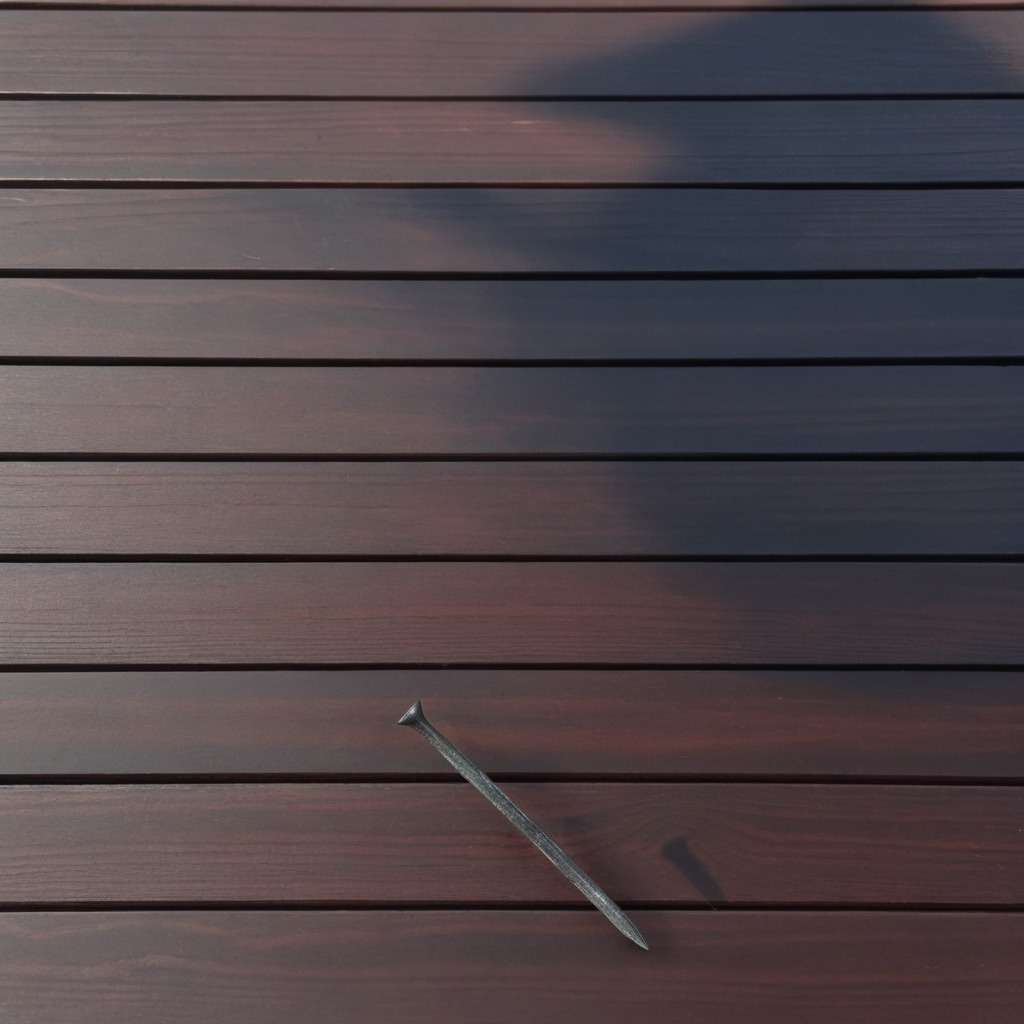
An iron nail lying on a wooden table inside a workshop at night.